Field crop: tomato
Growth stage: 2
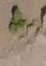
Species: solanum